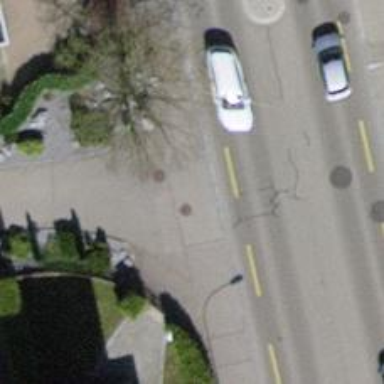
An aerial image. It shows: Asphalt sidewalk along the footway.